【题型】填空题　【知识点】立体几何　【难度】easy
如图所示，已知一个半径为$2$的半圆面剪去了一个等腰三角形$ABC$，将剩余部分绕着直径$AB$所在直线旋转一周得到一个几何体，其中点$C$为半圆弧的中点，该几何体的体积为\underline{\quad\quad\quad\quad}。

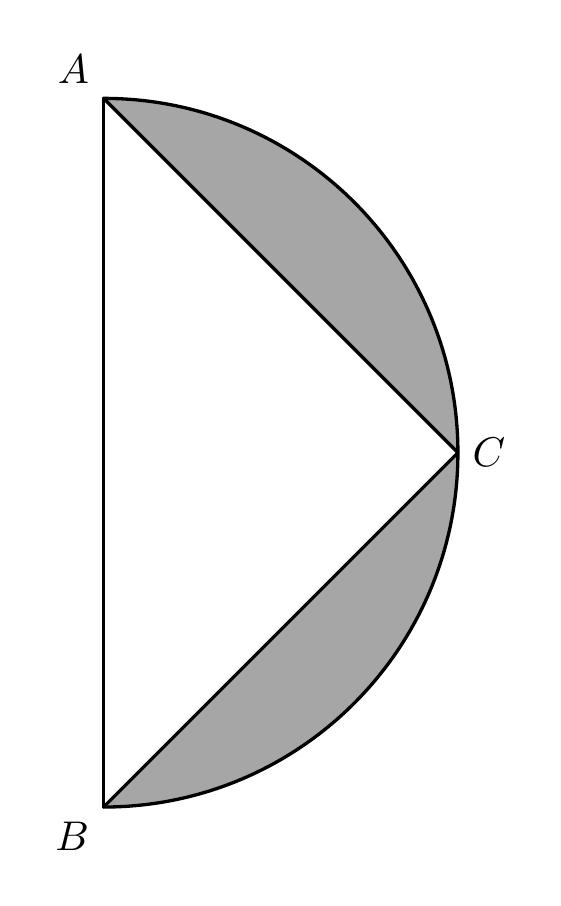
【解答】
【答案】$\boldsymbol{\dfrac{16}{3}\pi}$ / $\boldsymbol{\dfrac{16\pi}{3}}$

【知识点】球的体积的有关计算、锥体体积的有关计算、求旋转体的体积

【分析】在三角形$ABC$中作$CO \perp AB$于点$O$，求得圆锥$AO$的底面半径和高，计算出球体和圆锥体积即可求得结果。

【详解】根据题意可知，三角形$ABC$即为等腰直角三角形，\\
作$CO \perp AB$于点$O$，如下图所示：

则三角形$ABC$绕着直径$AB$所在直线旋转一周得到的几何体为两个全等的圆锥$AO$和$BO$，\\
由半径为$2$可得圆锥底面圆半径为$CO=2$，圆锥的高$AO=2$，\\
则圆锥$AO$的体积$V_1 = \dfrac{1}{3}\pi \times 2^2 \times 2 = \dfrac{8}{3}\pi$，

半圆面旋转一周形成半径为$2$的球体，其体积为$V_2 = \dfrac{4}{3}\pi \times 2^3 = \dfrac{32}{3}\pi$；

因此剩余部分所形成的几何体的体积为$V = V_2 - 2V_1 = \dfrac{32}{3}\pi - 2 \times \dfrac{8}{3}\pi = \dfrac{16}{3}\pi$。

故答案为：$\dfrac{16}{3}\pi$。
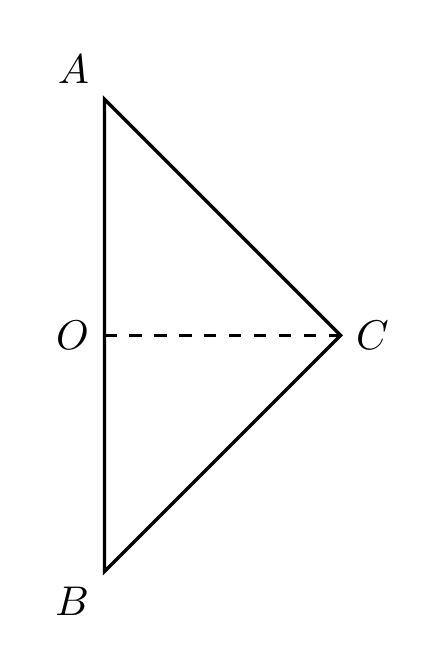